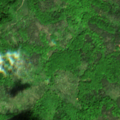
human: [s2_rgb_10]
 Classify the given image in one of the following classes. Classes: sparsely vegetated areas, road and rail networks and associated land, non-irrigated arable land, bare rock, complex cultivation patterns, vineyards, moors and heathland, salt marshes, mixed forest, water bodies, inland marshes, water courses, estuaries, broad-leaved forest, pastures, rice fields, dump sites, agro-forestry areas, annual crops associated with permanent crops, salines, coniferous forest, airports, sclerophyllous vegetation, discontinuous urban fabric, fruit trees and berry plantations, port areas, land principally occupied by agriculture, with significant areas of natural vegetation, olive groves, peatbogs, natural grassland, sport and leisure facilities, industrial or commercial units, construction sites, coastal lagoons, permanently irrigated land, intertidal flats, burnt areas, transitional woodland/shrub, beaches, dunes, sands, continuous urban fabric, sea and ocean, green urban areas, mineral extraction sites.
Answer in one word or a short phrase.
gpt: broad-leaved forest, mixed forest, natural grassland, transitional woodland/shrub